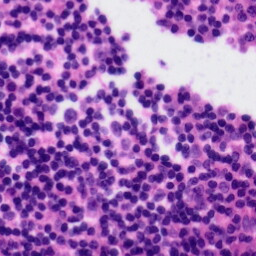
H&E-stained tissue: Tonsil